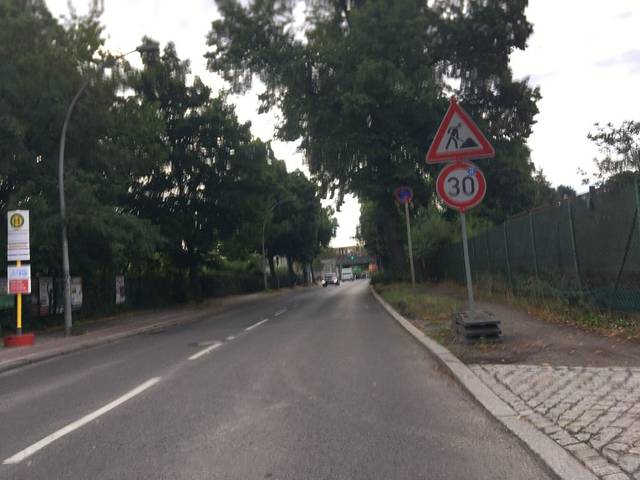
Region: Germany
Coordinates: 52.591, 13.441